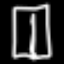
Label: pants